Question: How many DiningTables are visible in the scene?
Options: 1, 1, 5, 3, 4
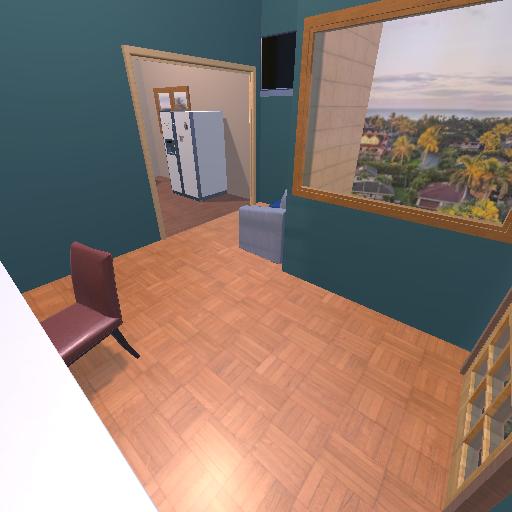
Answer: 1